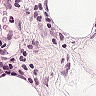
Metastatic tissue present: no